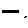
Label: line